Question: I know this has been discussed several times already but can't figure out why my activity indicator is not working.
What I want: UIActivityIndicator is visible and starts animating while a webpage is loading and hides automatically when the load is finished.
What I have: UIActivityIndicator is not hiding or animating, is shown fixed in the centre of my view.
Note: The outlet 'indicator' is connected to the IB object in IB (see screenshot).
H FILE:
'''
#import <UIKit/UIKit.h>
@interface AbschlagViewController : UIViewController <UIWebViewDelegate>
{
IBOutlet UIActivityIndicatorView *indicator;
}
@property (strong, nonatomic) IBOutlet UIWebView *abschlagWebView;
@property (strong, nonatomic) UIActivityIndicatorView *indicator;
@end
'''
M FILE:
'''
@synthesize abschlagWebView, indicator;
- (void)webViewDidStartLoad:(UIWebView *)webView
{
indicator.hidden = FALSE;
[indicator startAnimating];
}
- (void)webViewDidFinishLoad:(UIWebView *)webView
{
indicator.hidden = TRUE;
[indicator stopAnimating];
}
'''
IB Screenshot:

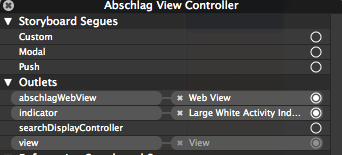
Answer: Set the 'delegate' for the 'UIWebView' instance, so that 'webViewDidStartLoad' and 'webViewDidFinishLoad' methods are called?